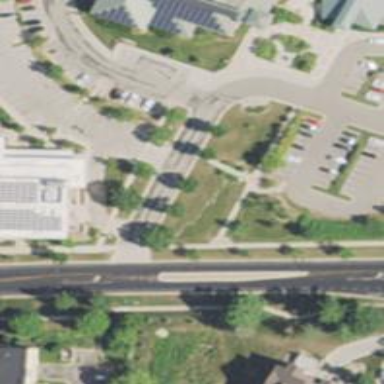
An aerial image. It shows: Footway with asphalt surface and crossing.